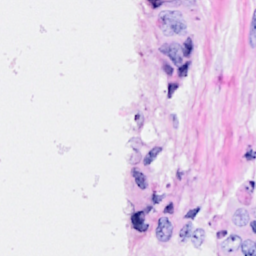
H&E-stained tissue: Breast